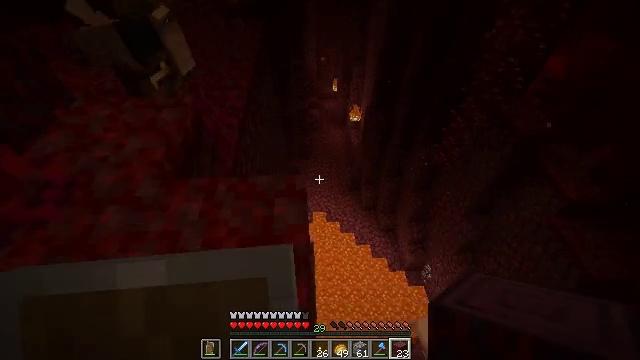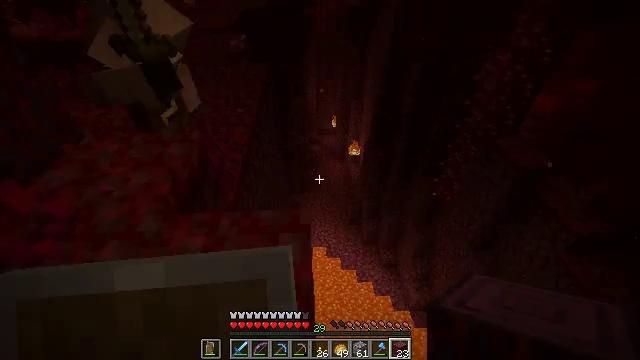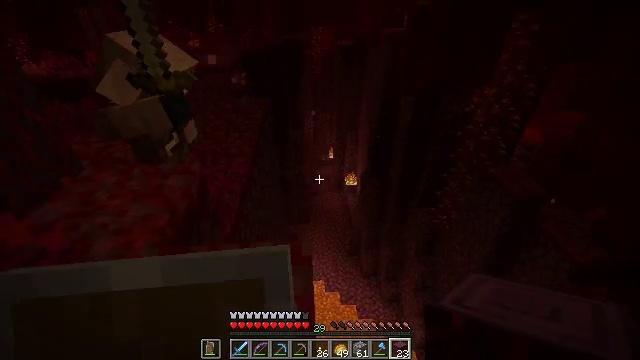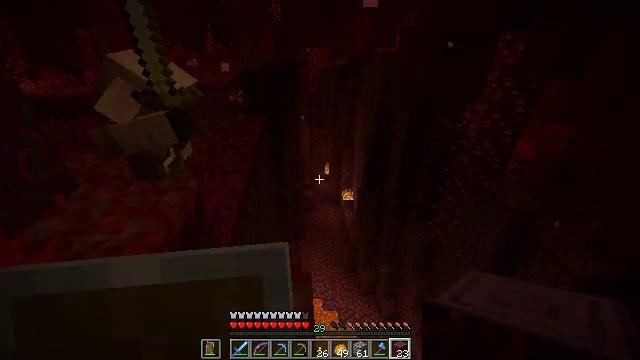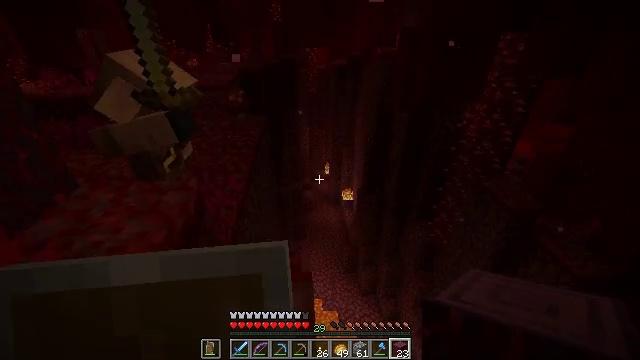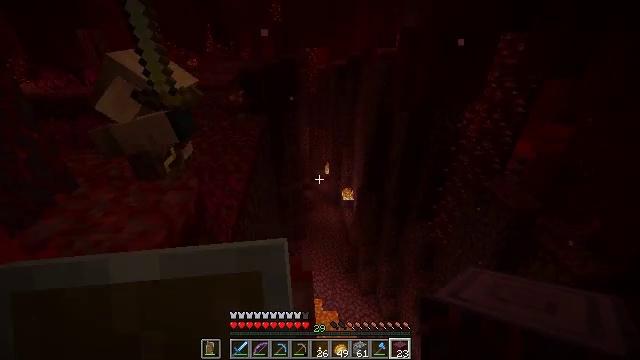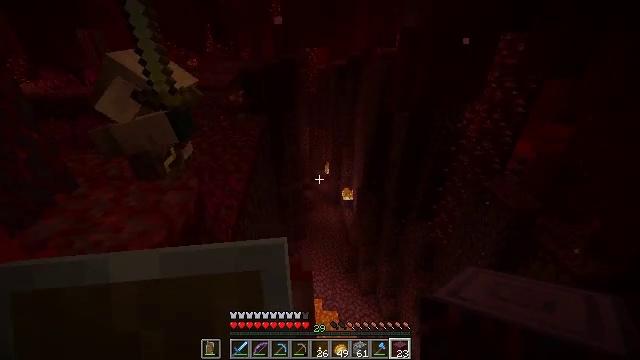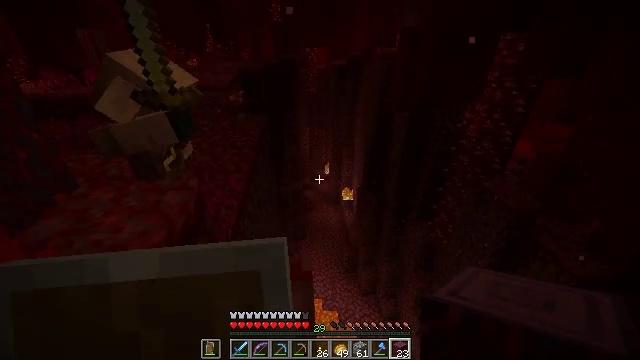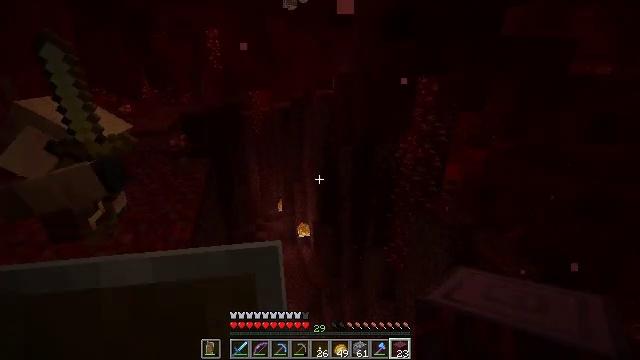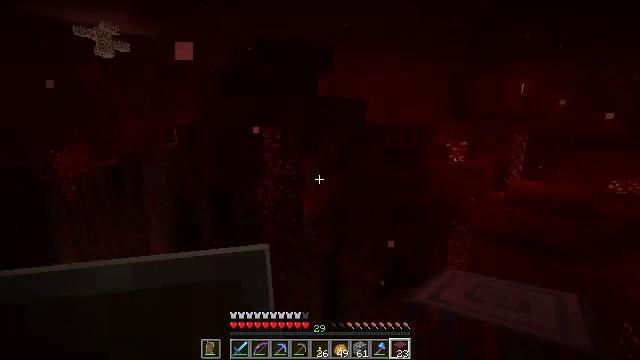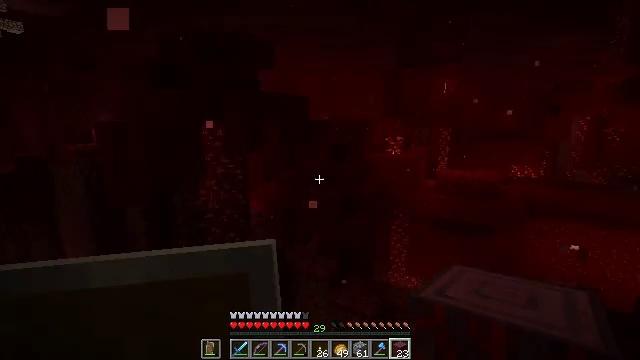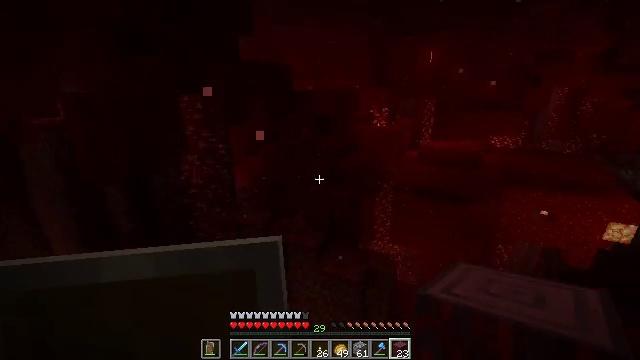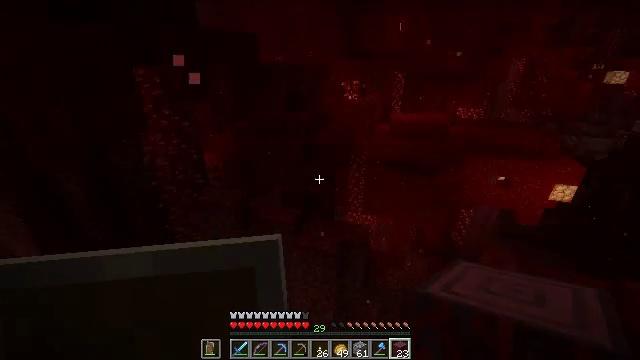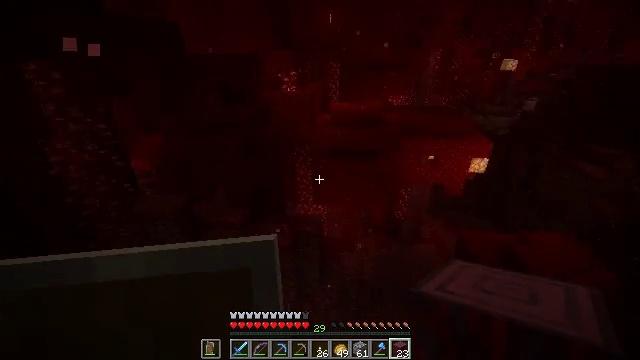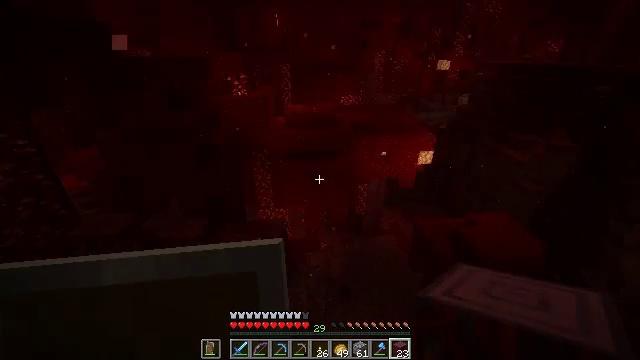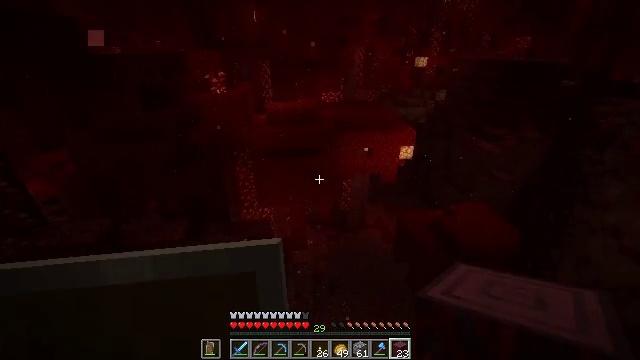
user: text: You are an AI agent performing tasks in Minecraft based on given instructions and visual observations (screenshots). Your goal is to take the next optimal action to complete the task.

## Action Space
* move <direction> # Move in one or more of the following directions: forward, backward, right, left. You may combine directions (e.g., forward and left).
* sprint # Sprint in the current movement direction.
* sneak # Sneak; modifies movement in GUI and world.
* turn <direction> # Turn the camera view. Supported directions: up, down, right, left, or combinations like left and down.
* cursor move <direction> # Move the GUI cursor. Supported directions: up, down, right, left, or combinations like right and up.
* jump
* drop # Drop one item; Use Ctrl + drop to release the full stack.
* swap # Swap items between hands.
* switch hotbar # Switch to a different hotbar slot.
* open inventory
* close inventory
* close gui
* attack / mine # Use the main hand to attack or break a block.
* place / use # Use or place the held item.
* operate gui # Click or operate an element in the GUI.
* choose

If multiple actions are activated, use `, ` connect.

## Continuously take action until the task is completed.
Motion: motion action
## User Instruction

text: Mine crimson fungus from the ground in the Nether.
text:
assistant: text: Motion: sneak, turn up
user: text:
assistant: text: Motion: sneak, turn up
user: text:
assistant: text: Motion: sneak, turn right and up
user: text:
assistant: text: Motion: sneak
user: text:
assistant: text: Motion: sneak
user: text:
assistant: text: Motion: sneak
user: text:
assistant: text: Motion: sneak
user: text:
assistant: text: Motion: sneak, turn right and up
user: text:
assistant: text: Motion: sneak, turn right and up
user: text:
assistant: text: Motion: sneak, turn right
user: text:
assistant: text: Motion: sneak, turn right and down
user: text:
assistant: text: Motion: sneak, turn right and down
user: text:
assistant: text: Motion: move back, sneak, turn right and down
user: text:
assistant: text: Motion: move back and move left, sneak, turn right
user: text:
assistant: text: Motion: move back and move left, sneak, turn right
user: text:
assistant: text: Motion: move back, sneak, turn right
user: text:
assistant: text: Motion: move back, sneak
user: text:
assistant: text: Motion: move back, sneak
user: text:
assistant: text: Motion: move back, sneak
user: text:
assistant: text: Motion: sneak
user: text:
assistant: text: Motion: sneak, turn right
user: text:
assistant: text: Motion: move left, sneak, turn right and up
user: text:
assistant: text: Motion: move left, sneak, turn right and up
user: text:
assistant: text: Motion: move left, sneak
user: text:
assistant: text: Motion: move left, sneak
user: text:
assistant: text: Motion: move back and move left, sneak
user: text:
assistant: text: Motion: move back and move left, sneak
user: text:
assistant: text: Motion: move back and move left, sneak
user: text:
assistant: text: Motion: move back and move left, sneak
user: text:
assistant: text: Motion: move back and move left, sneak